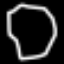
Label: octagon